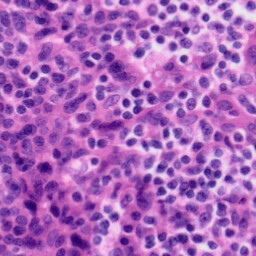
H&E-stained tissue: Tonsil